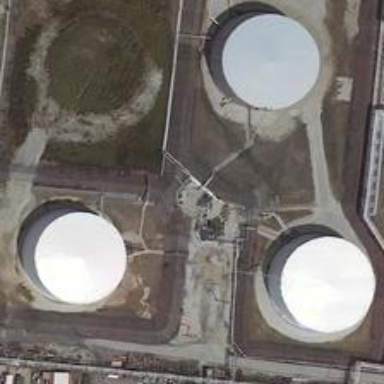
Three circles buildings are in this open space without any plants .